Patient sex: M
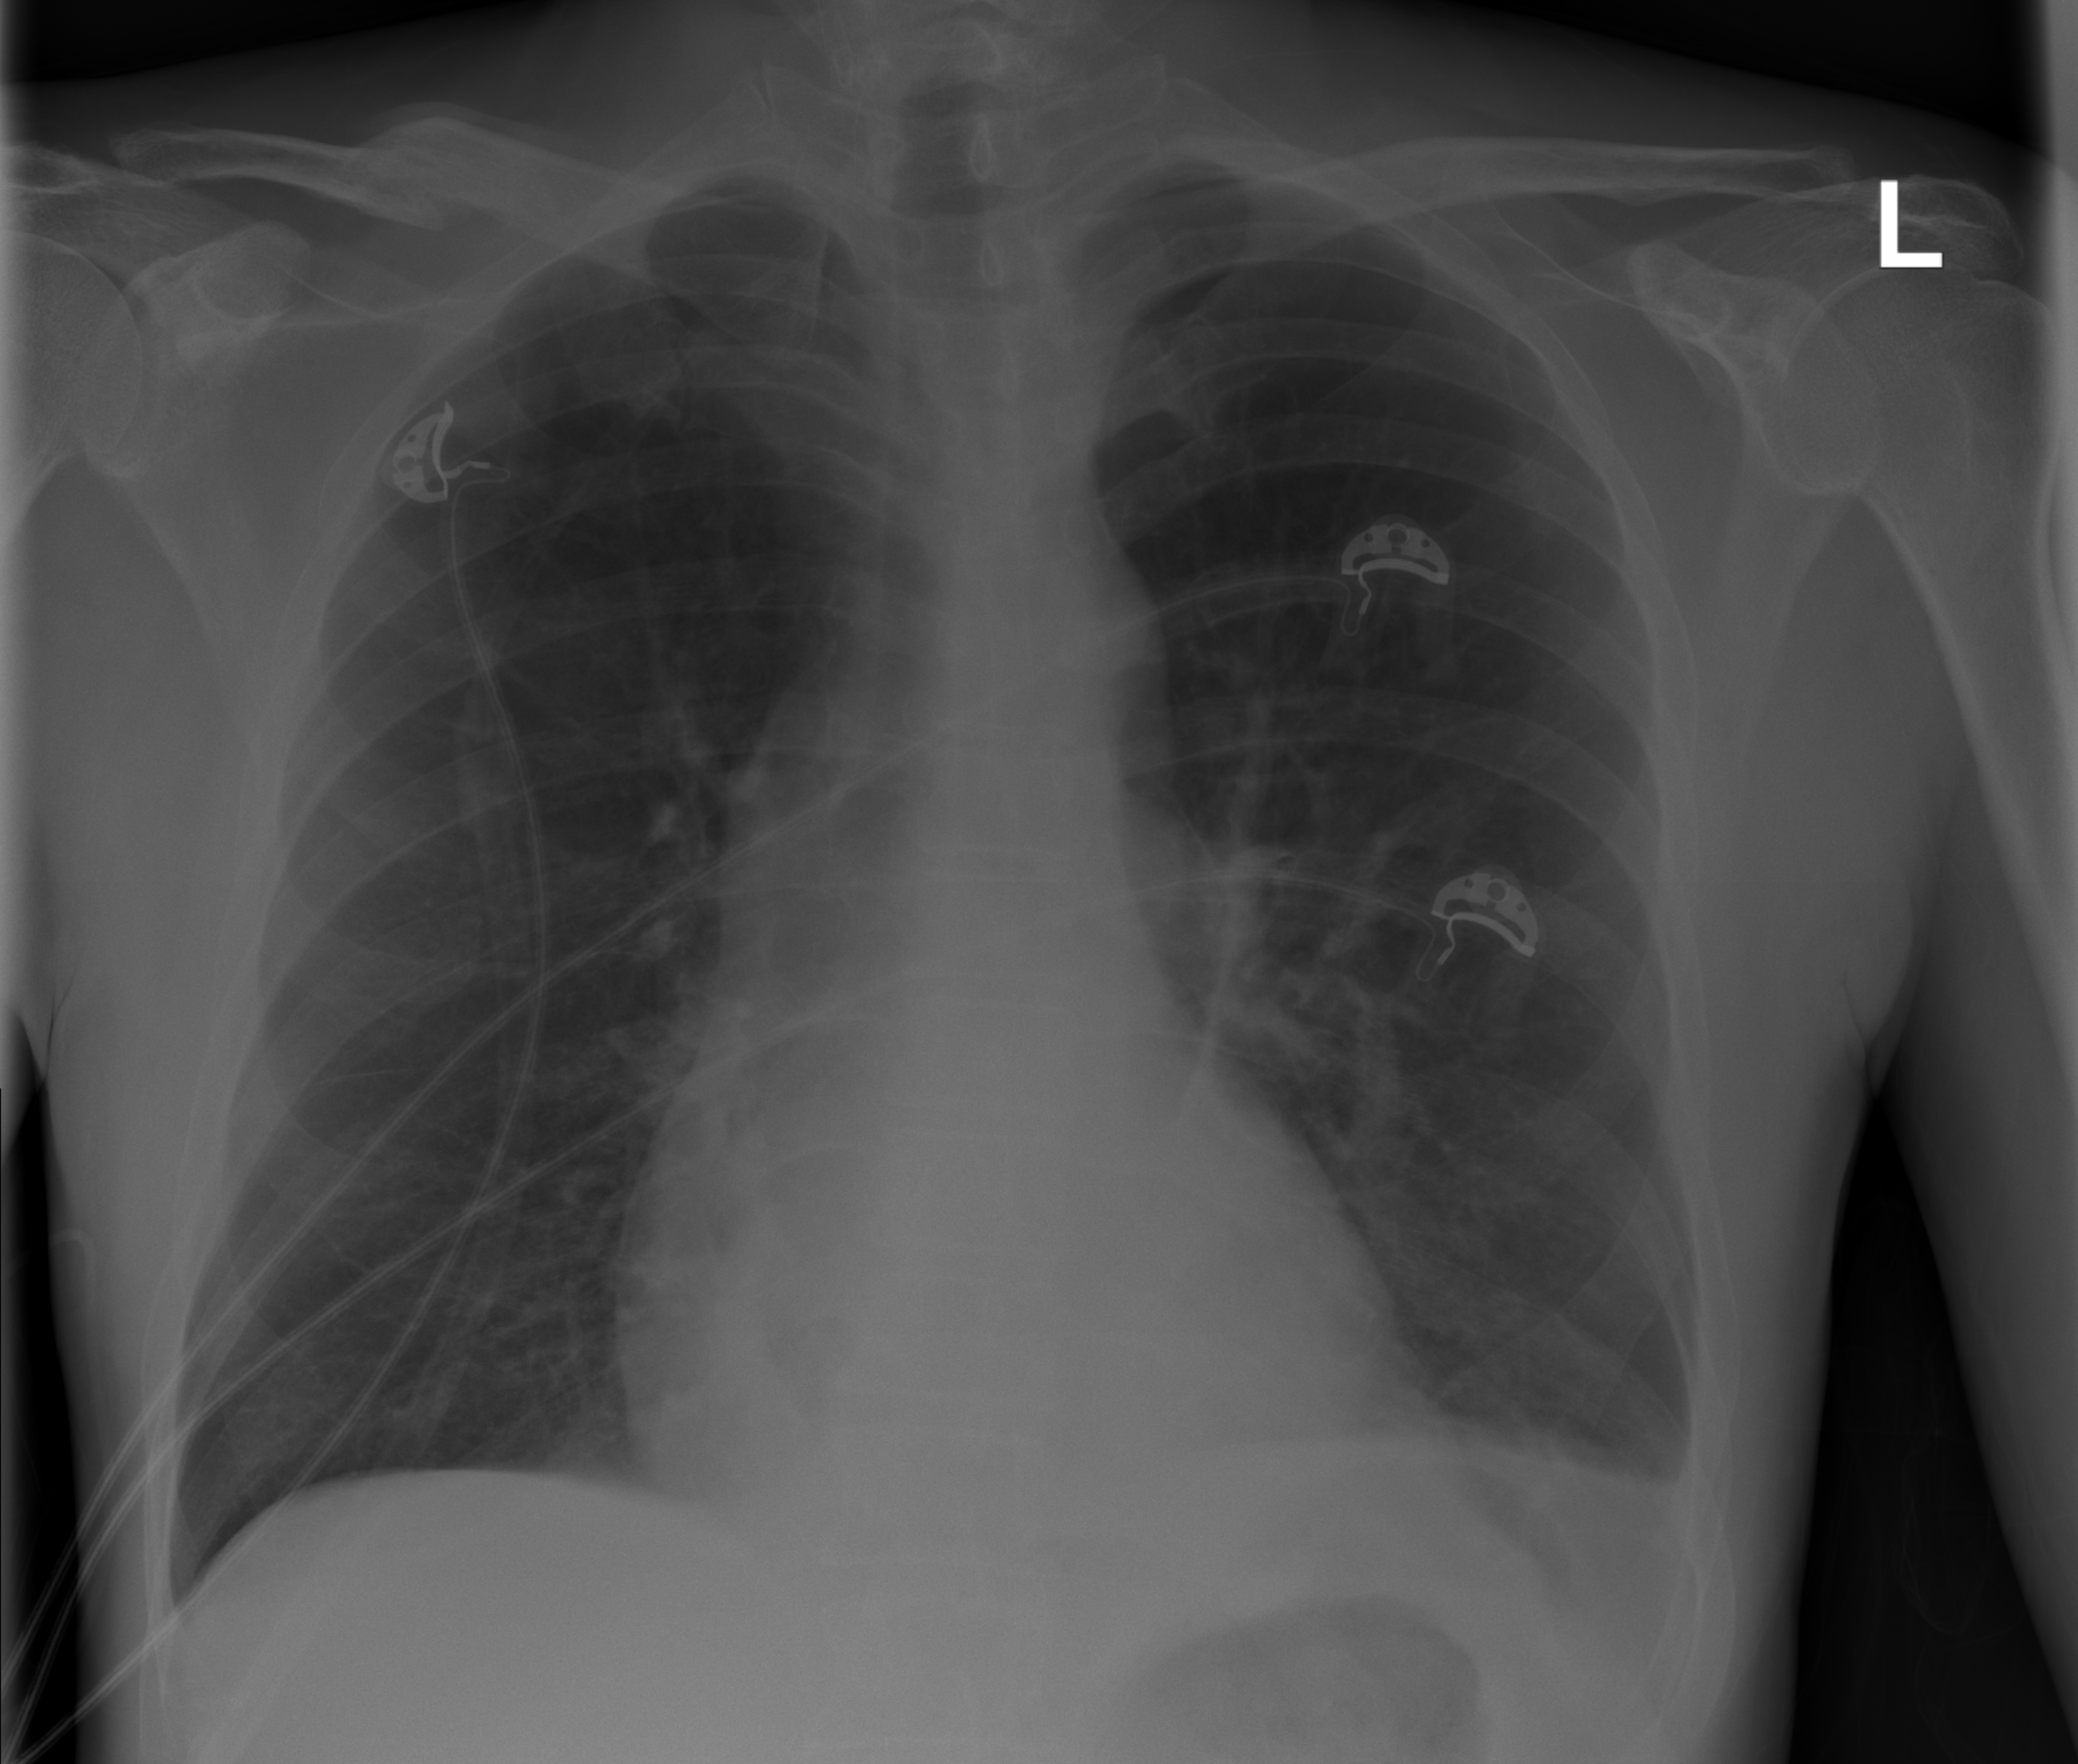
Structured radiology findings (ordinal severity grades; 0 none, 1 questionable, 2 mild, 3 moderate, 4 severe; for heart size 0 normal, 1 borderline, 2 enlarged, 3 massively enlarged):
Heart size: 0
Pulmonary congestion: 0
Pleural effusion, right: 0
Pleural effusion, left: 2
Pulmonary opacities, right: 0
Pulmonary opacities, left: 0
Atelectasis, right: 0
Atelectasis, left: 0